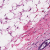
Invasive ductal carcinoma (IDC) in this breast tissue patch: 0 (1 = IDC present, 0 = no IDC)